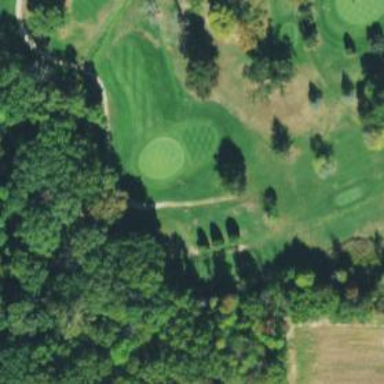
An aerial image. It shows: Golf fairway in the image.